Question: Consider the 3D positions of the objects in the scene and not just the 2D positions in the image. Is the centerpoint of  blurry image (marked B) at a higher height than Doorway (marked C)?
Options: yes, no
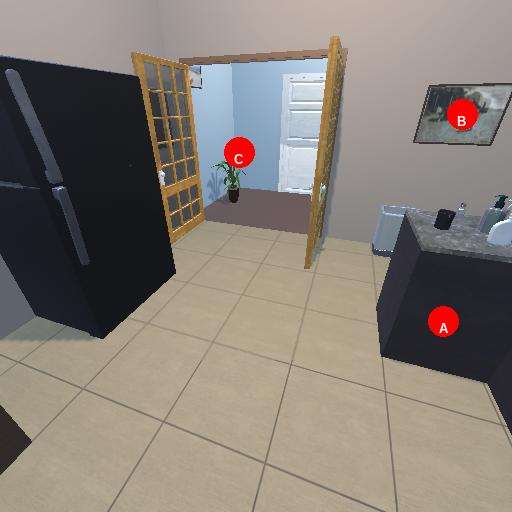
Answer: yes